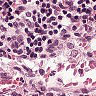
Metastatic tissue present: no